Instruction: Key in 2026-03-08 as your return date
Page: home
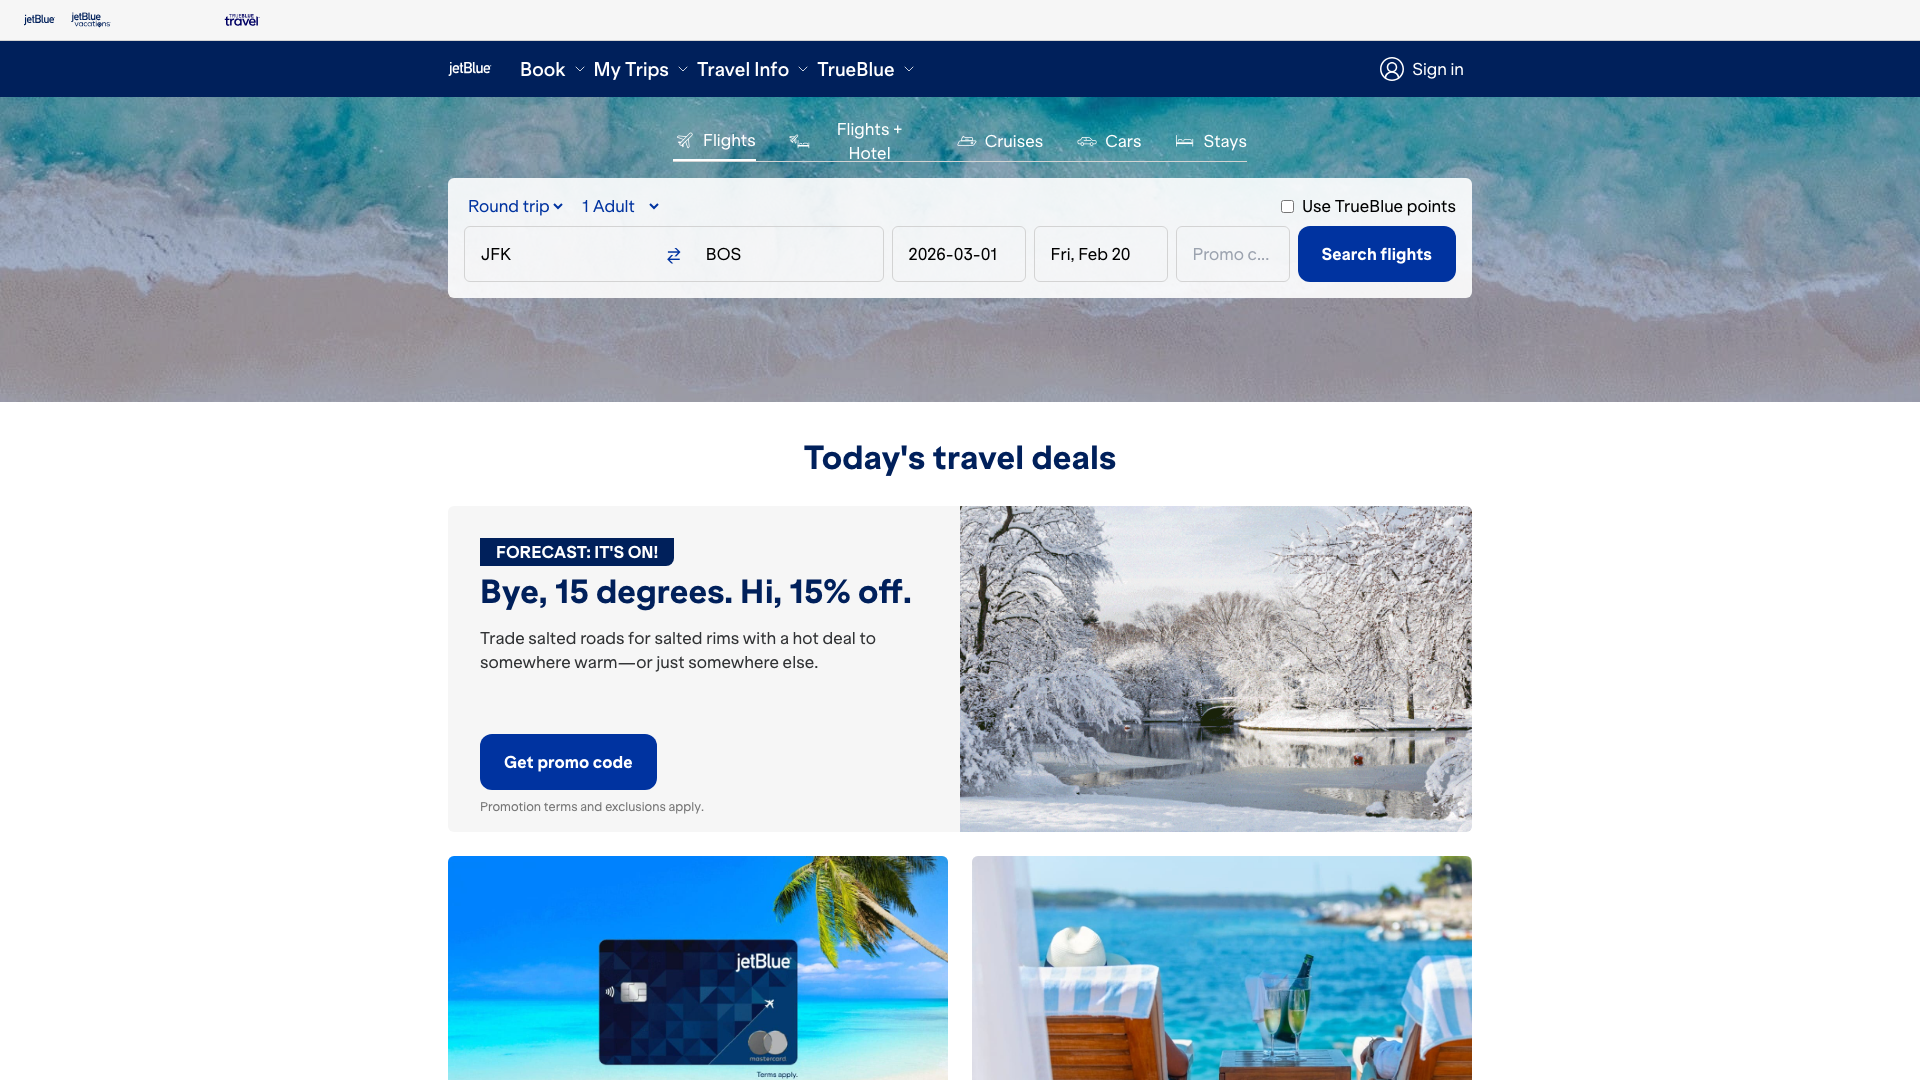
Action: type